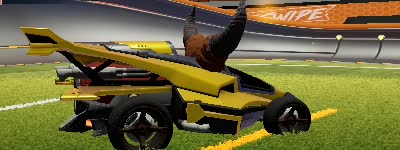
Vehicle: aftershock